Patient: sex F, age 65
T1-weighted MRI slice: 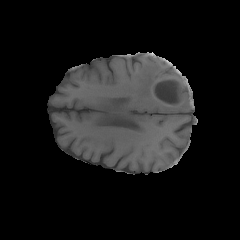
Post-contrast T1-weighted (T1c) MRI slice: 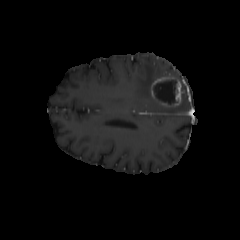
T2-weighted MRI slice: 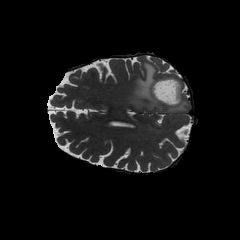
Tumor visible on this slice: yes
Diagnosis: Glioblastoma, IDH-wildtype
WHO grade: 4